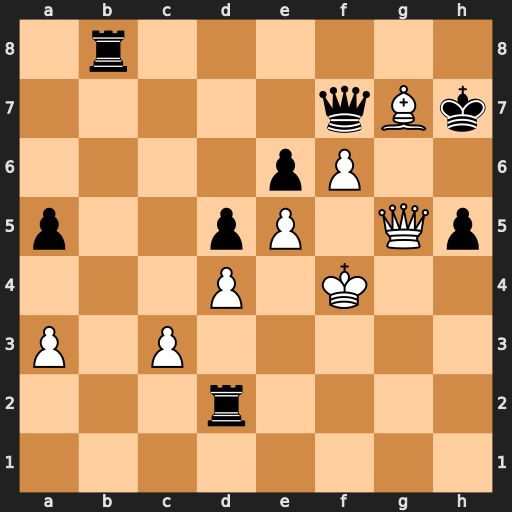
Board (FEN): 1r6/5qBk/4pP2/p2pP1Qp/3P1K2/P1P5/3r4/8
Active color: w
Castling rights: -
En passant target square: -
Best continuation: Qh6+ Kg8 Qh8#